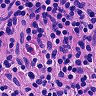
Metastatic tissue present: no